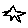
Label: star